Frequency: 95000
Velocity: 0,2945
Power: 49,7
Pulse duration: 0,0000001
Pass count: 1
Magnification: 10
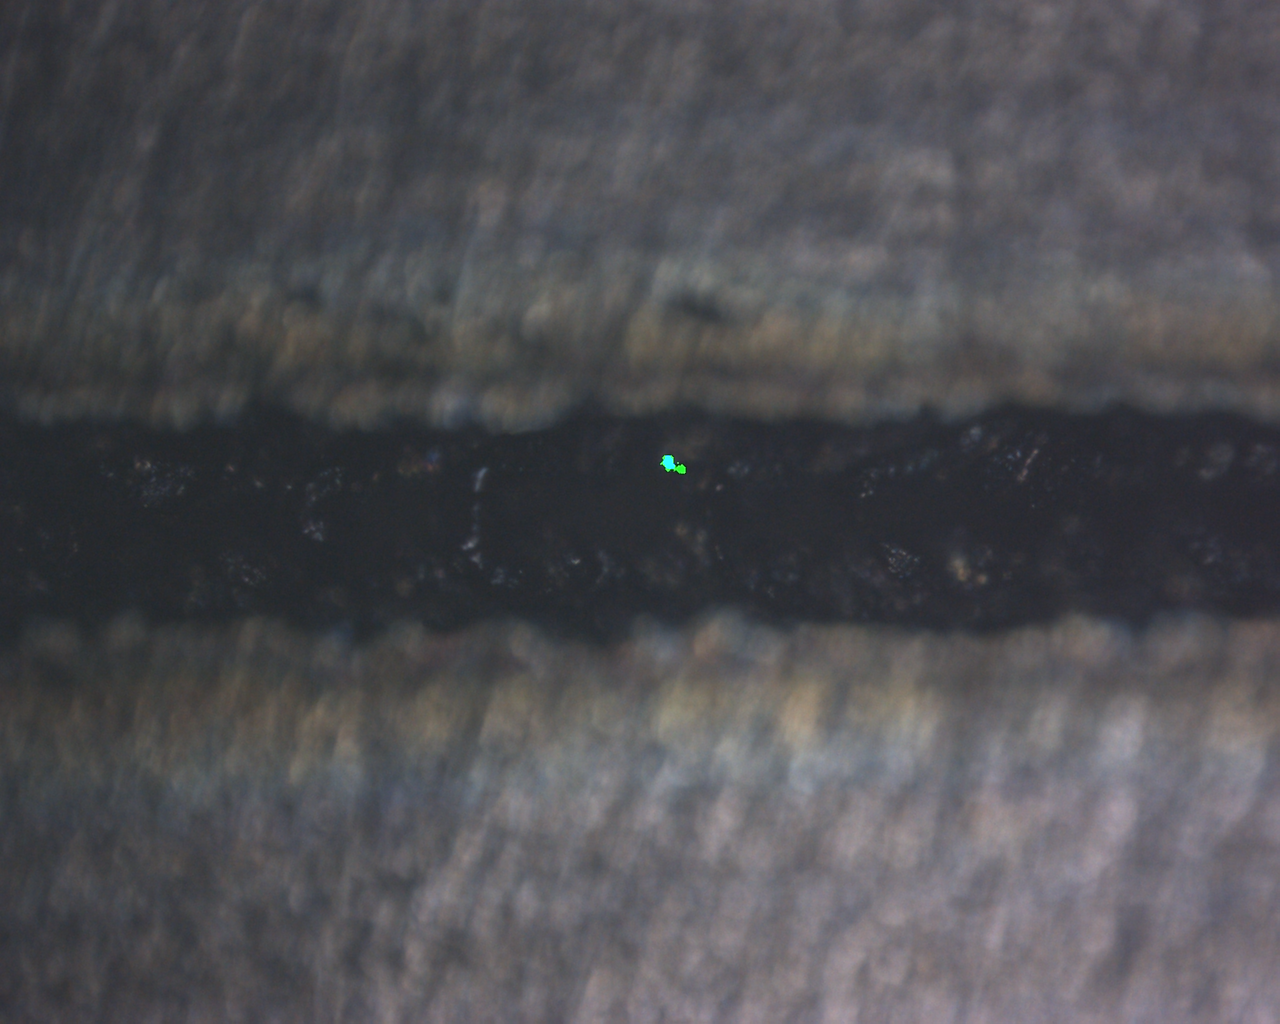
Measured width: 109.136
Other width: 93.4627